Interaction volume radius: 5 \u00c5
Interaction volume height: 10 \u00c5
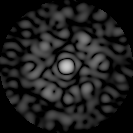
Disorder parameter: 0.7154